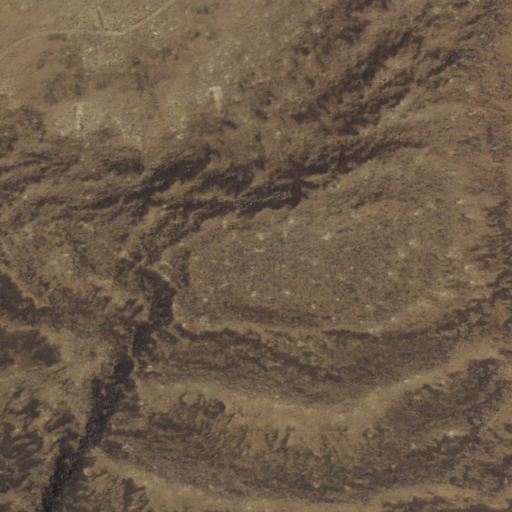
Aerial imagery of mountain in Nevada named Table Mountain containing grassland and shrub